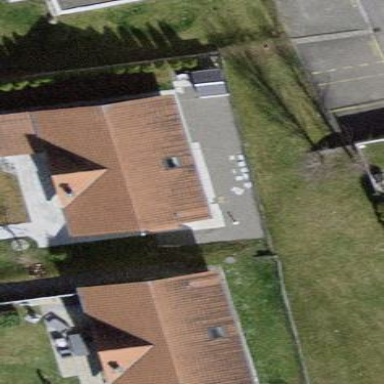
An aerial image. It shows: Building with tile roof.